Ударная волна представляет собой область повышенного давления, распространяющуюся с большой скоростью $v$ в положительном направлении оси $X$; в момент прихода волны давление $p$ резко повышается (см. рис 1). На пути распространения волны стоит клин, масса которого $m$, а размеры указаны на рисунке 2.
Какую скорость приобретет клин сразу после прохождения через него фронта ударной волны? Считать, что приобретаемая клином скорость много меньше скорости волны; трение пренебрежимо мало.
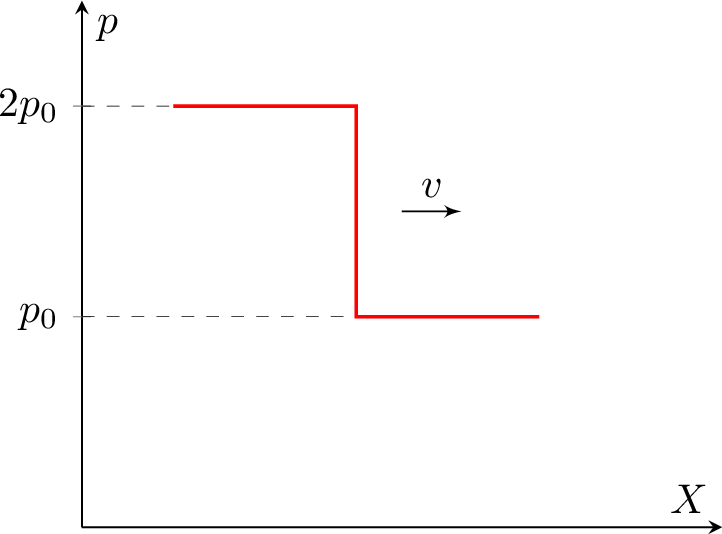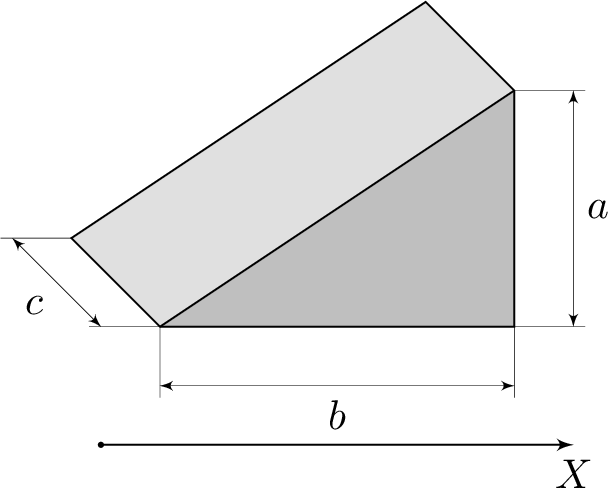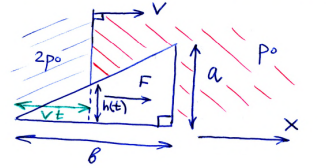
Решение: За начальный момент времени обозначим тот момент, когда волна подошла к клину. Так как скорость клина много меньше скорости волны, то при расчете силы, действующей на клин, можно считать, что он покоится во временной промежуток $[0;\frac{b}{v}]$.  $T=\frac{b}{v}$ — время прохождения волной расстояния $b$, длины клинка.$$F(t)=2 p_0 v t \cdot \frac{a}{b} \cdot c+p_0\left(a-v t \cdot \frac{a}{b}\right) c-p_0 \cdot a c=\\=p_0 \cdot v t \frac{a}{b} \cdot c$$$p(t)$ — импульс клинка.$$\begin{aligned}& \frac{d p}{d t}=F(t)=p_0 \cdot v t \cdot \frac{a c}{b} \Rightarrow \Delta p=\int_0^T p_0 v \frac{a c}{b} t d t= \\& =\frac{p_0 v a c T^2}{2 b}=\frac{p_0 v a b c}{2 v^2}=\frac{p_0 a b c}{2 v} .\end{aligned}$$Клин приобретет скорость $\frac{\Delta p}{m}=\frac{p_0 a b c}{2 v m}$.
Ответ: $$\frac{p_0 a b c}{2 v m}$$
Темы:
T, Механика, Динамика, Всероссийские, Ударная волна, Импульс силы, Давление